一年级 · 组合数学
数圈一圈, 并涂色。

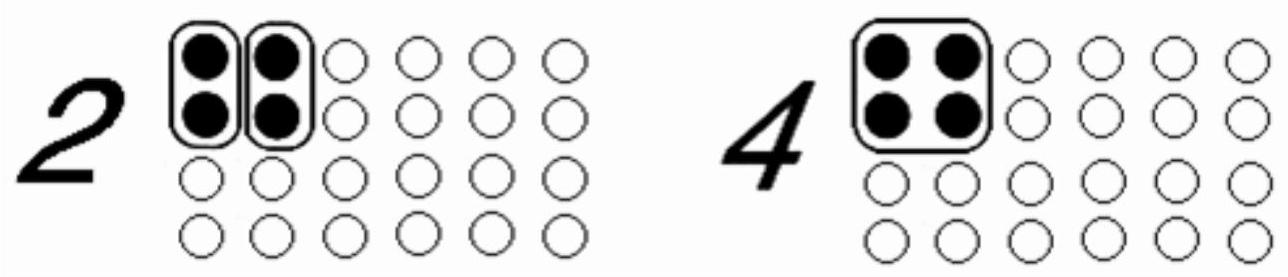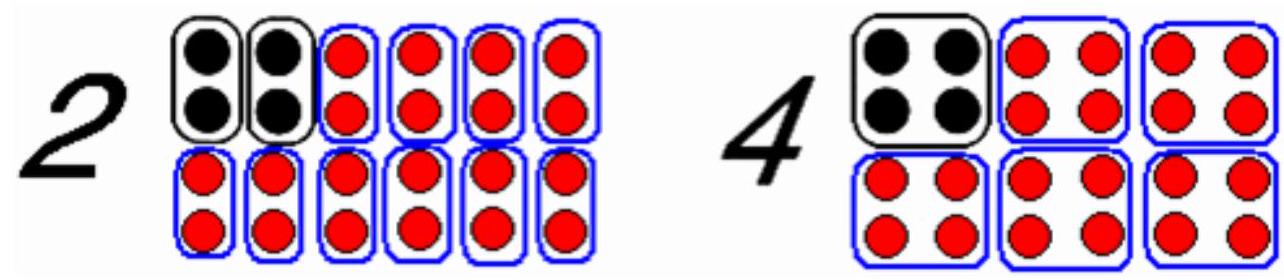
答案: 图所示: